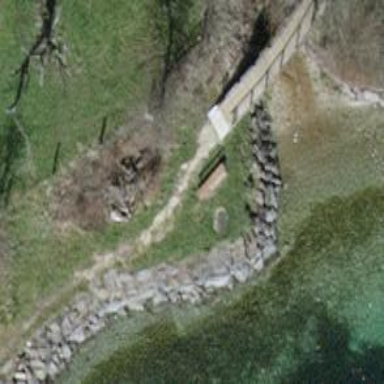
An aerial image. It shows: Bench for seating.